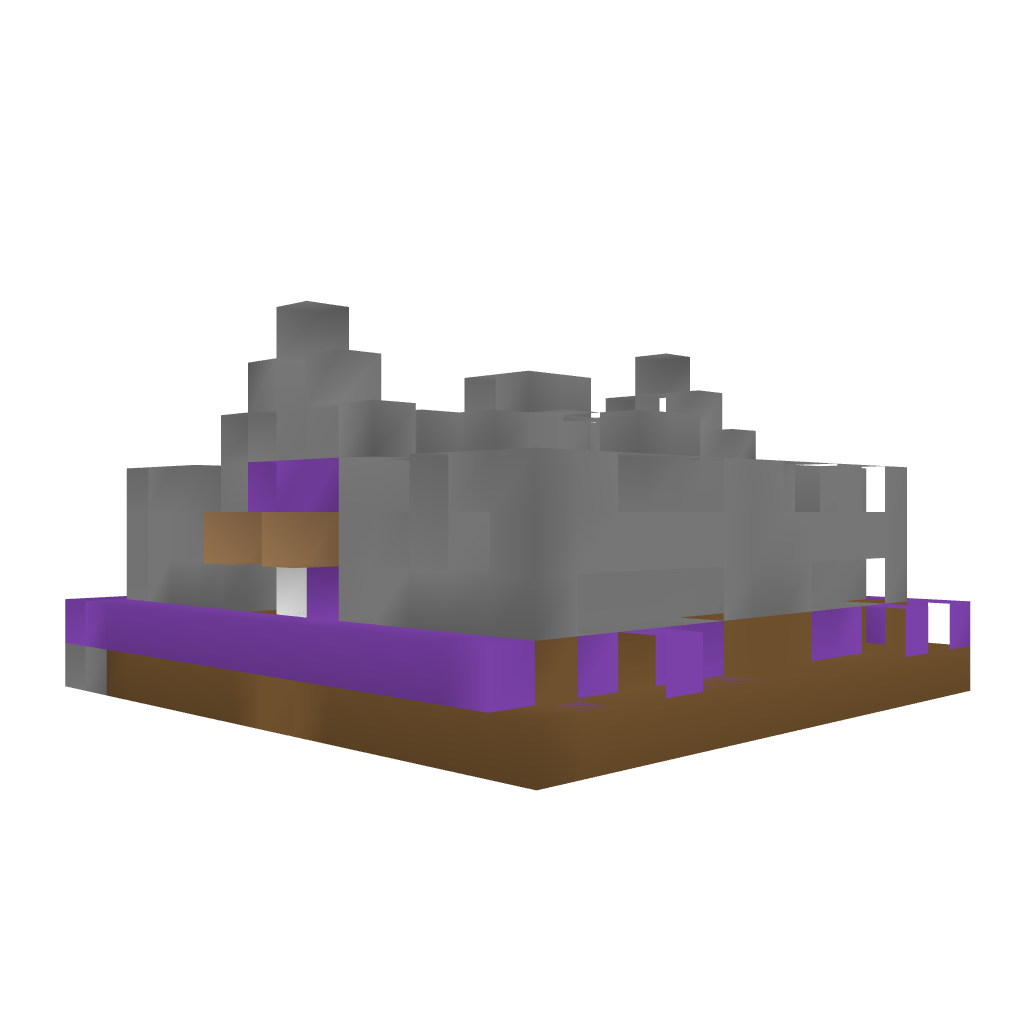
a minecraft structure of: small-medieval-peasant-house bad low quality